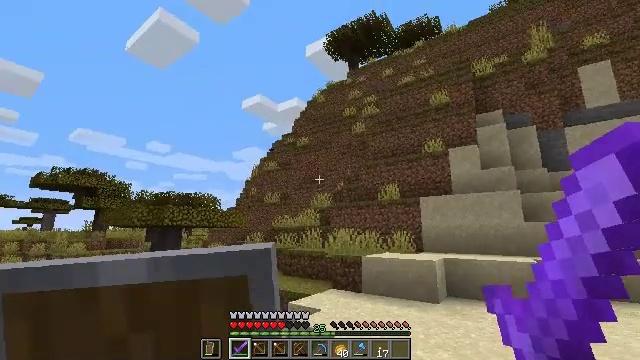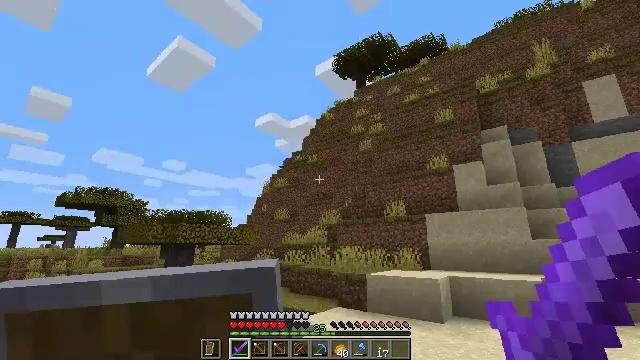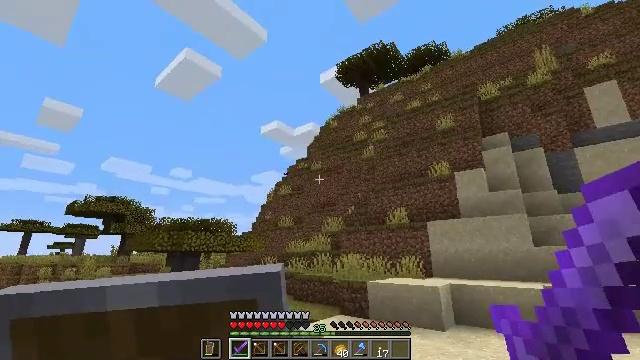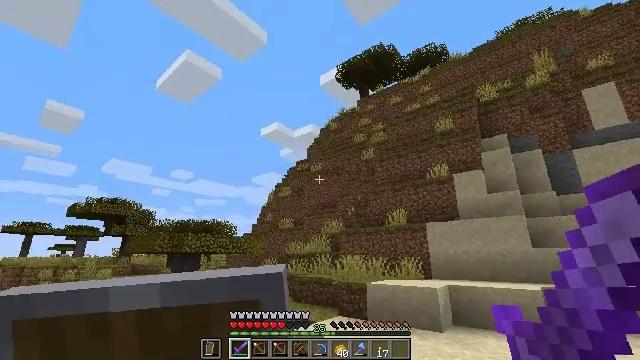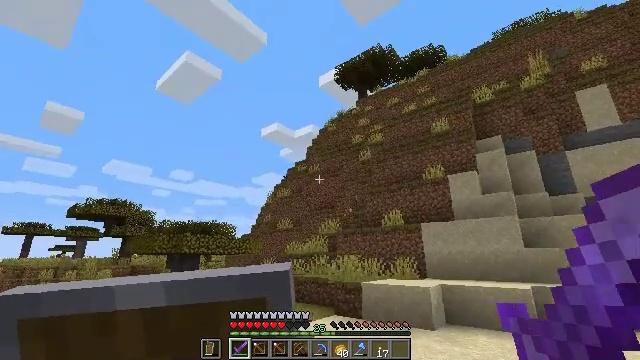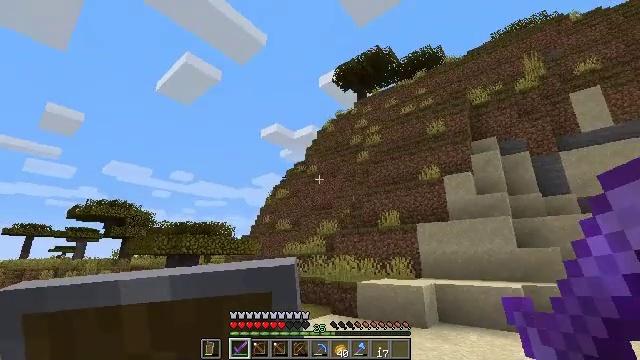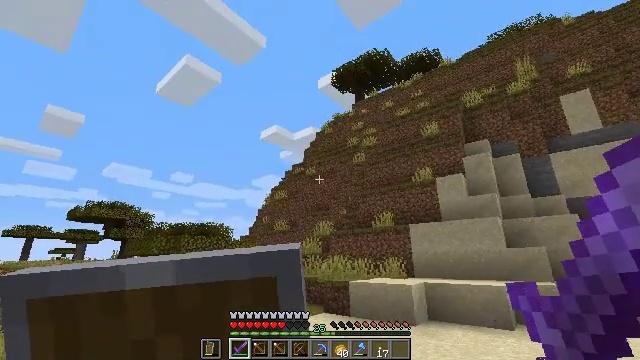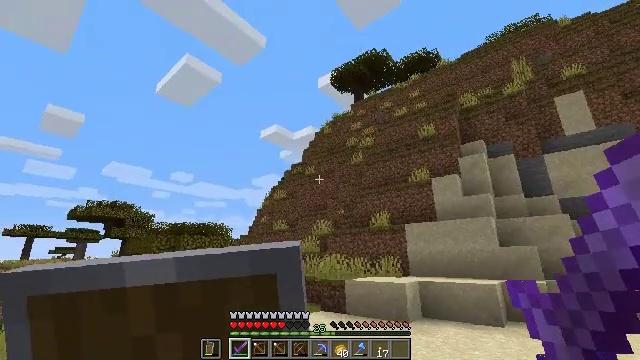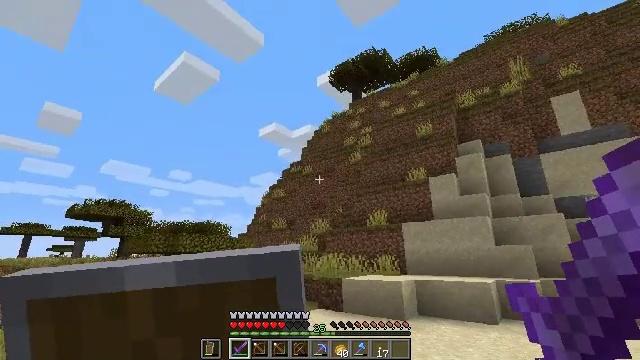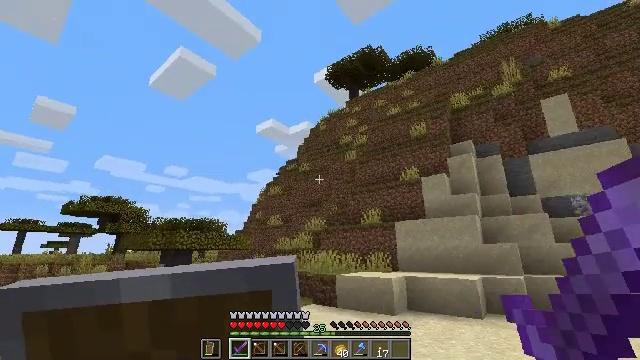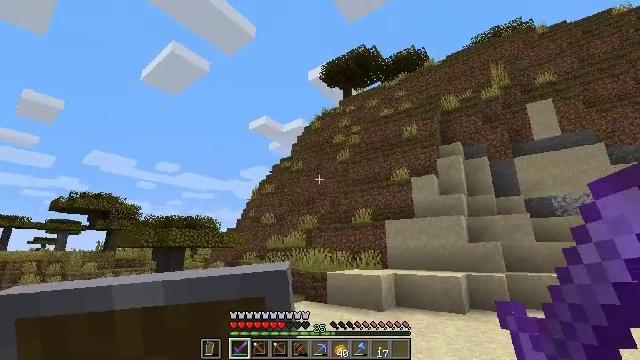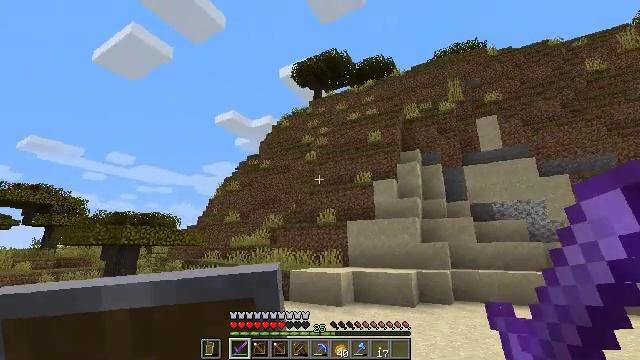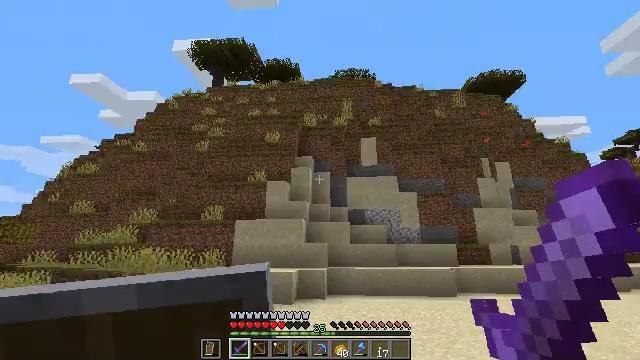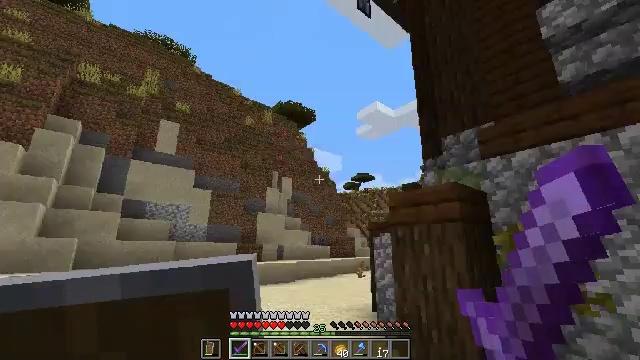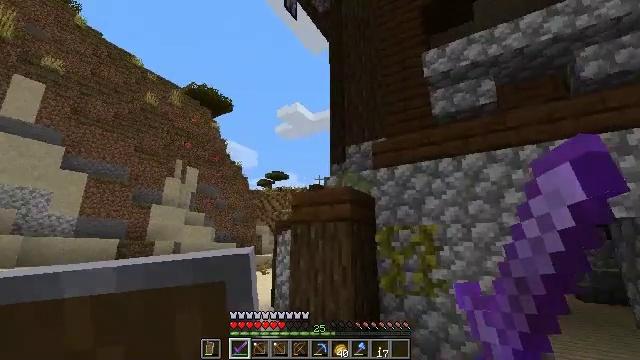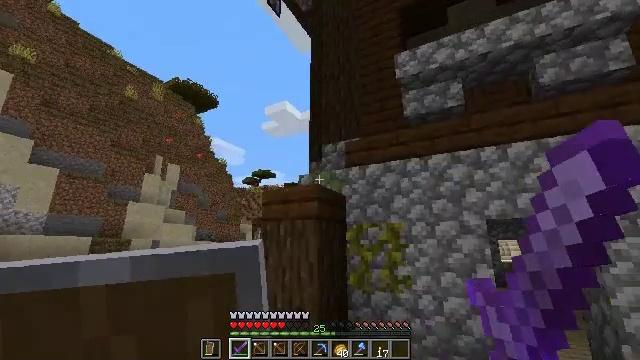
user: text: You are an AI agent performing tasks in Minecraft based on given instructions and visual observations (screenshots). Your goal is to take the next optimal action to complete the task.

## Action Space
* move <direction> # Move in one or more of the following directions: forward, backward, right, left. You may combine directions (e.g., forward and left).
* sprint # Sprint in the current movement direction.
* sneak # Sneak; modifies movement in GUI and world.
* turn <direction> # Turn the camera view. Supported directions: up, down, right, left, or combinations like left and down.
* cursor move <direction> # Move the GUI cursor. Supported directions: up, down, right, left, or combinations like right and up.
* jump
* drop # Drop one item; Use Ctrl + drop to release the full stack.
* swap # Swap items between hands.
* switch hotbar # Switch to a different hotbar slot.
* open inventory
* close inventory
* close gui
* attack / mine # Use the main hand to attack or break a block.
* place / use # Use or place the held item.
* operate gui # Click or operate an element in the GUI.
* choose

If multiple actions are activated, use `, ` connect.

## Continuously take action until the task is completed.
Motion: motion action
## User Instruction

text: Gather the white wall banner for decoration.
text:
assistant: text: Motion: move back and move right, turn left and up
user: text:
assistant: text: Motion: move back and move right, turn left and up
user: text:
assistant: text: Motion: move back and move right
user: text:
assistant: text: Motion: move back and move right
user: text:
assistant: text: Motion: move back and move right
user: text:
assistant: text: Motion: move back and move right
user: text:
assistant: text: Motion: move back
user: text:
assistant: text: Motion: move back
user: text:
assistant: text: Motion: move back
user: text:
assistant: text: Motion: move back, turn right
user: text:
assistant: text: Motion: move back, turn right
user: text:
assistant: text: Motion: move back, turn right
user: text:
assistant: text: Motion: move back and move right, turn right
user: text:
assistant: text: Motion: move right, turn right
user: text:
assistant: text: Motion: move right, turn right
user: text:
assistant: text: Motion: move right, turn right
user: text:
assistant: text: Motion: move right, turn right
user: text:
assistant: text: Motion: move forward and move right
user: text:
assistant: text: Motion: move forward and move right
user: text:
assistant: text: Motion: move forward and move right
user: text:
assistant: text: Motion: move forward and move right
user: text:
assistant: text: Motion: move forward and move right
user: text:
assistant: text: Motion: move forward, turn down
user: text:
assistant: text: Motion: move forward, turn right and down
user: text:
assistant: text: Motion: move forward, turn right and down
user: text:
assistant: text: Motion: move forward, turn right and down
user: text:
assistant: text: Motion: move forward, turn right and down
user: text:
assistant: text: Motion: move forward and move right, turn right and down
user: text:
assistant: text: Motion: move forward and move right, turn down
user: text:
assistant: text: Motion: move forward and move right